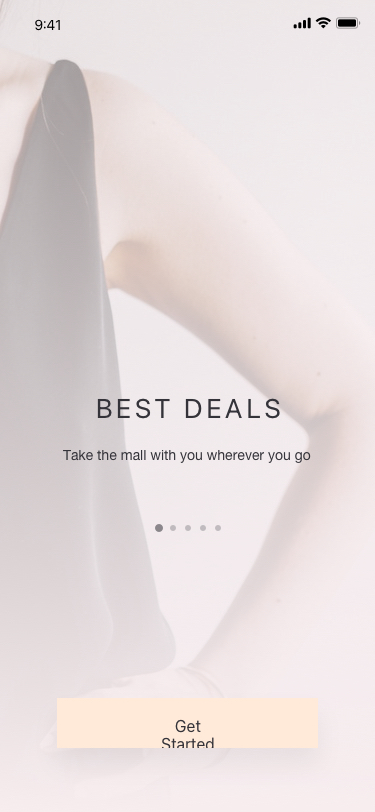
Text in this UI design:
Take the mall with you wherever you go
Best Deals